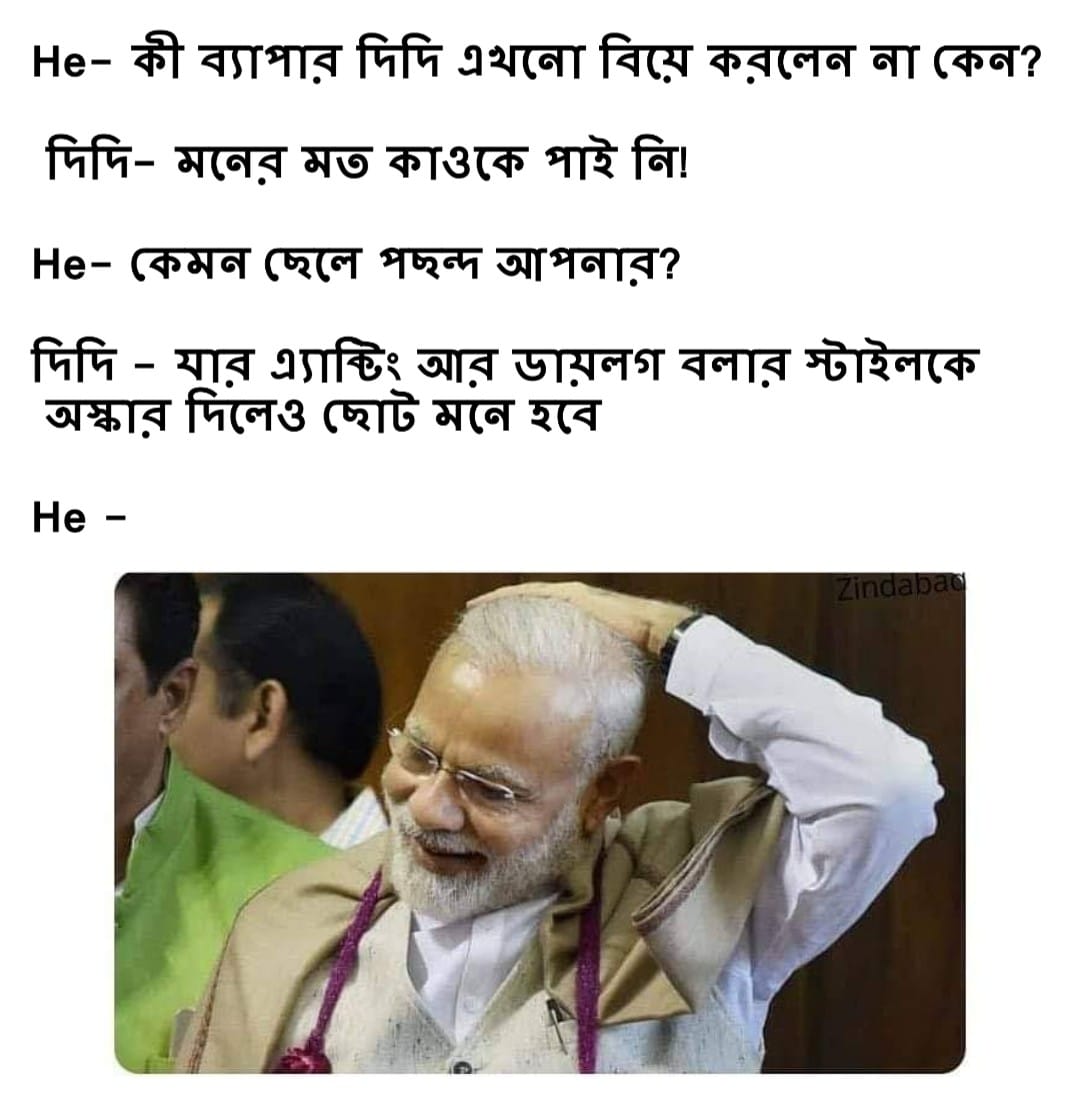
Caption: He - কী ব্যাপার দিদি এখনো বিয়ে করলেন না কেন ?  দিদি - মনের মত কাওকে পাই নি !   He - কেমন ছেলে পছন্দ আপনার ?    দিদি - যার এক্টিং আর ডায়লগ বলার স্টাইলকে অস্কার দিলেও ছোট মনে হবে   He -
Label: hate